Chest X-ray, AP view. Patient: 49 years old, sex F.
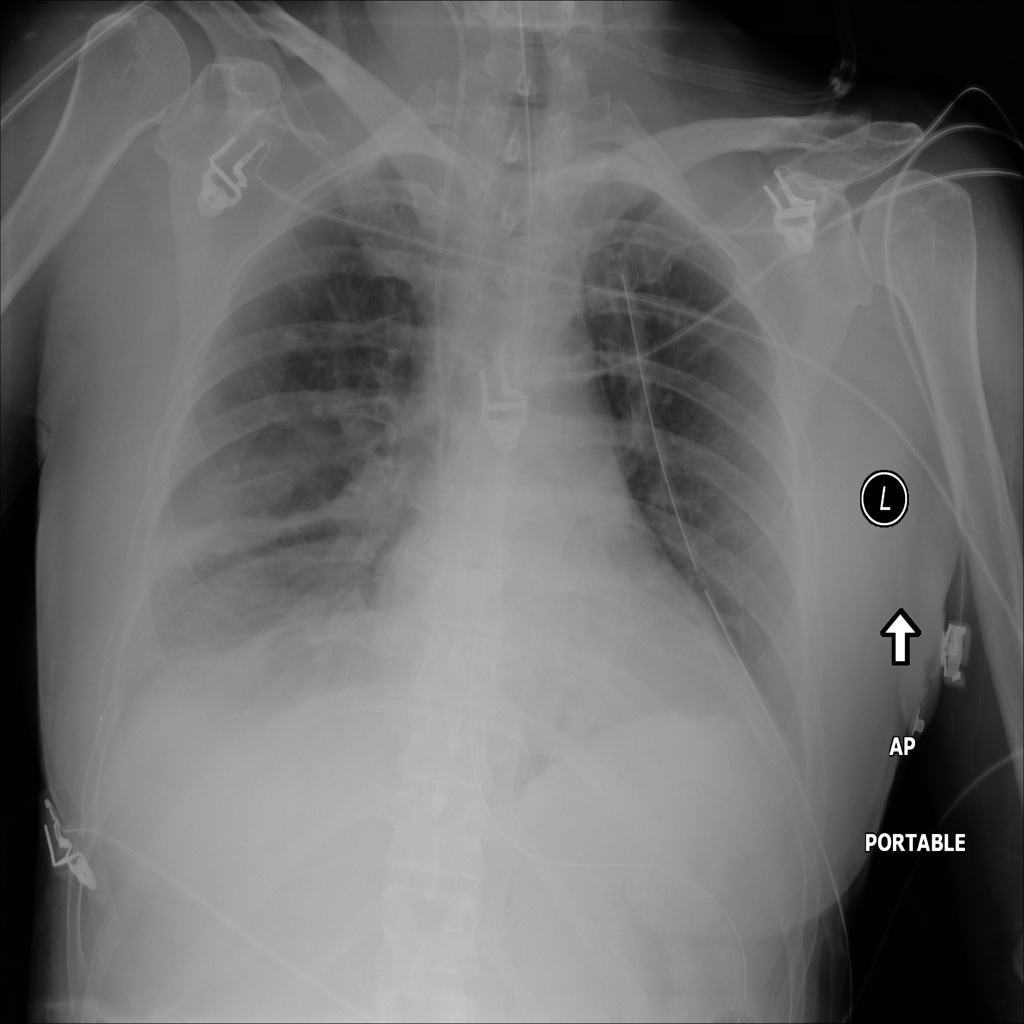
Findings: Atelectasis, Effusion, Infiltration